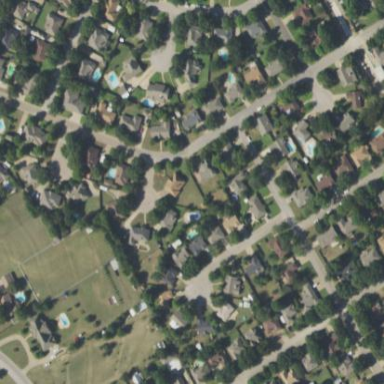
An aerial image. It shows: Residential area composed of single-family homes.